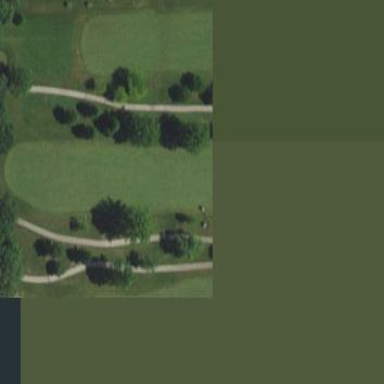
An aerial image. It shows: Rough grassy area used for golf.